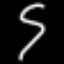
Label: squiggle